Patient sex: M
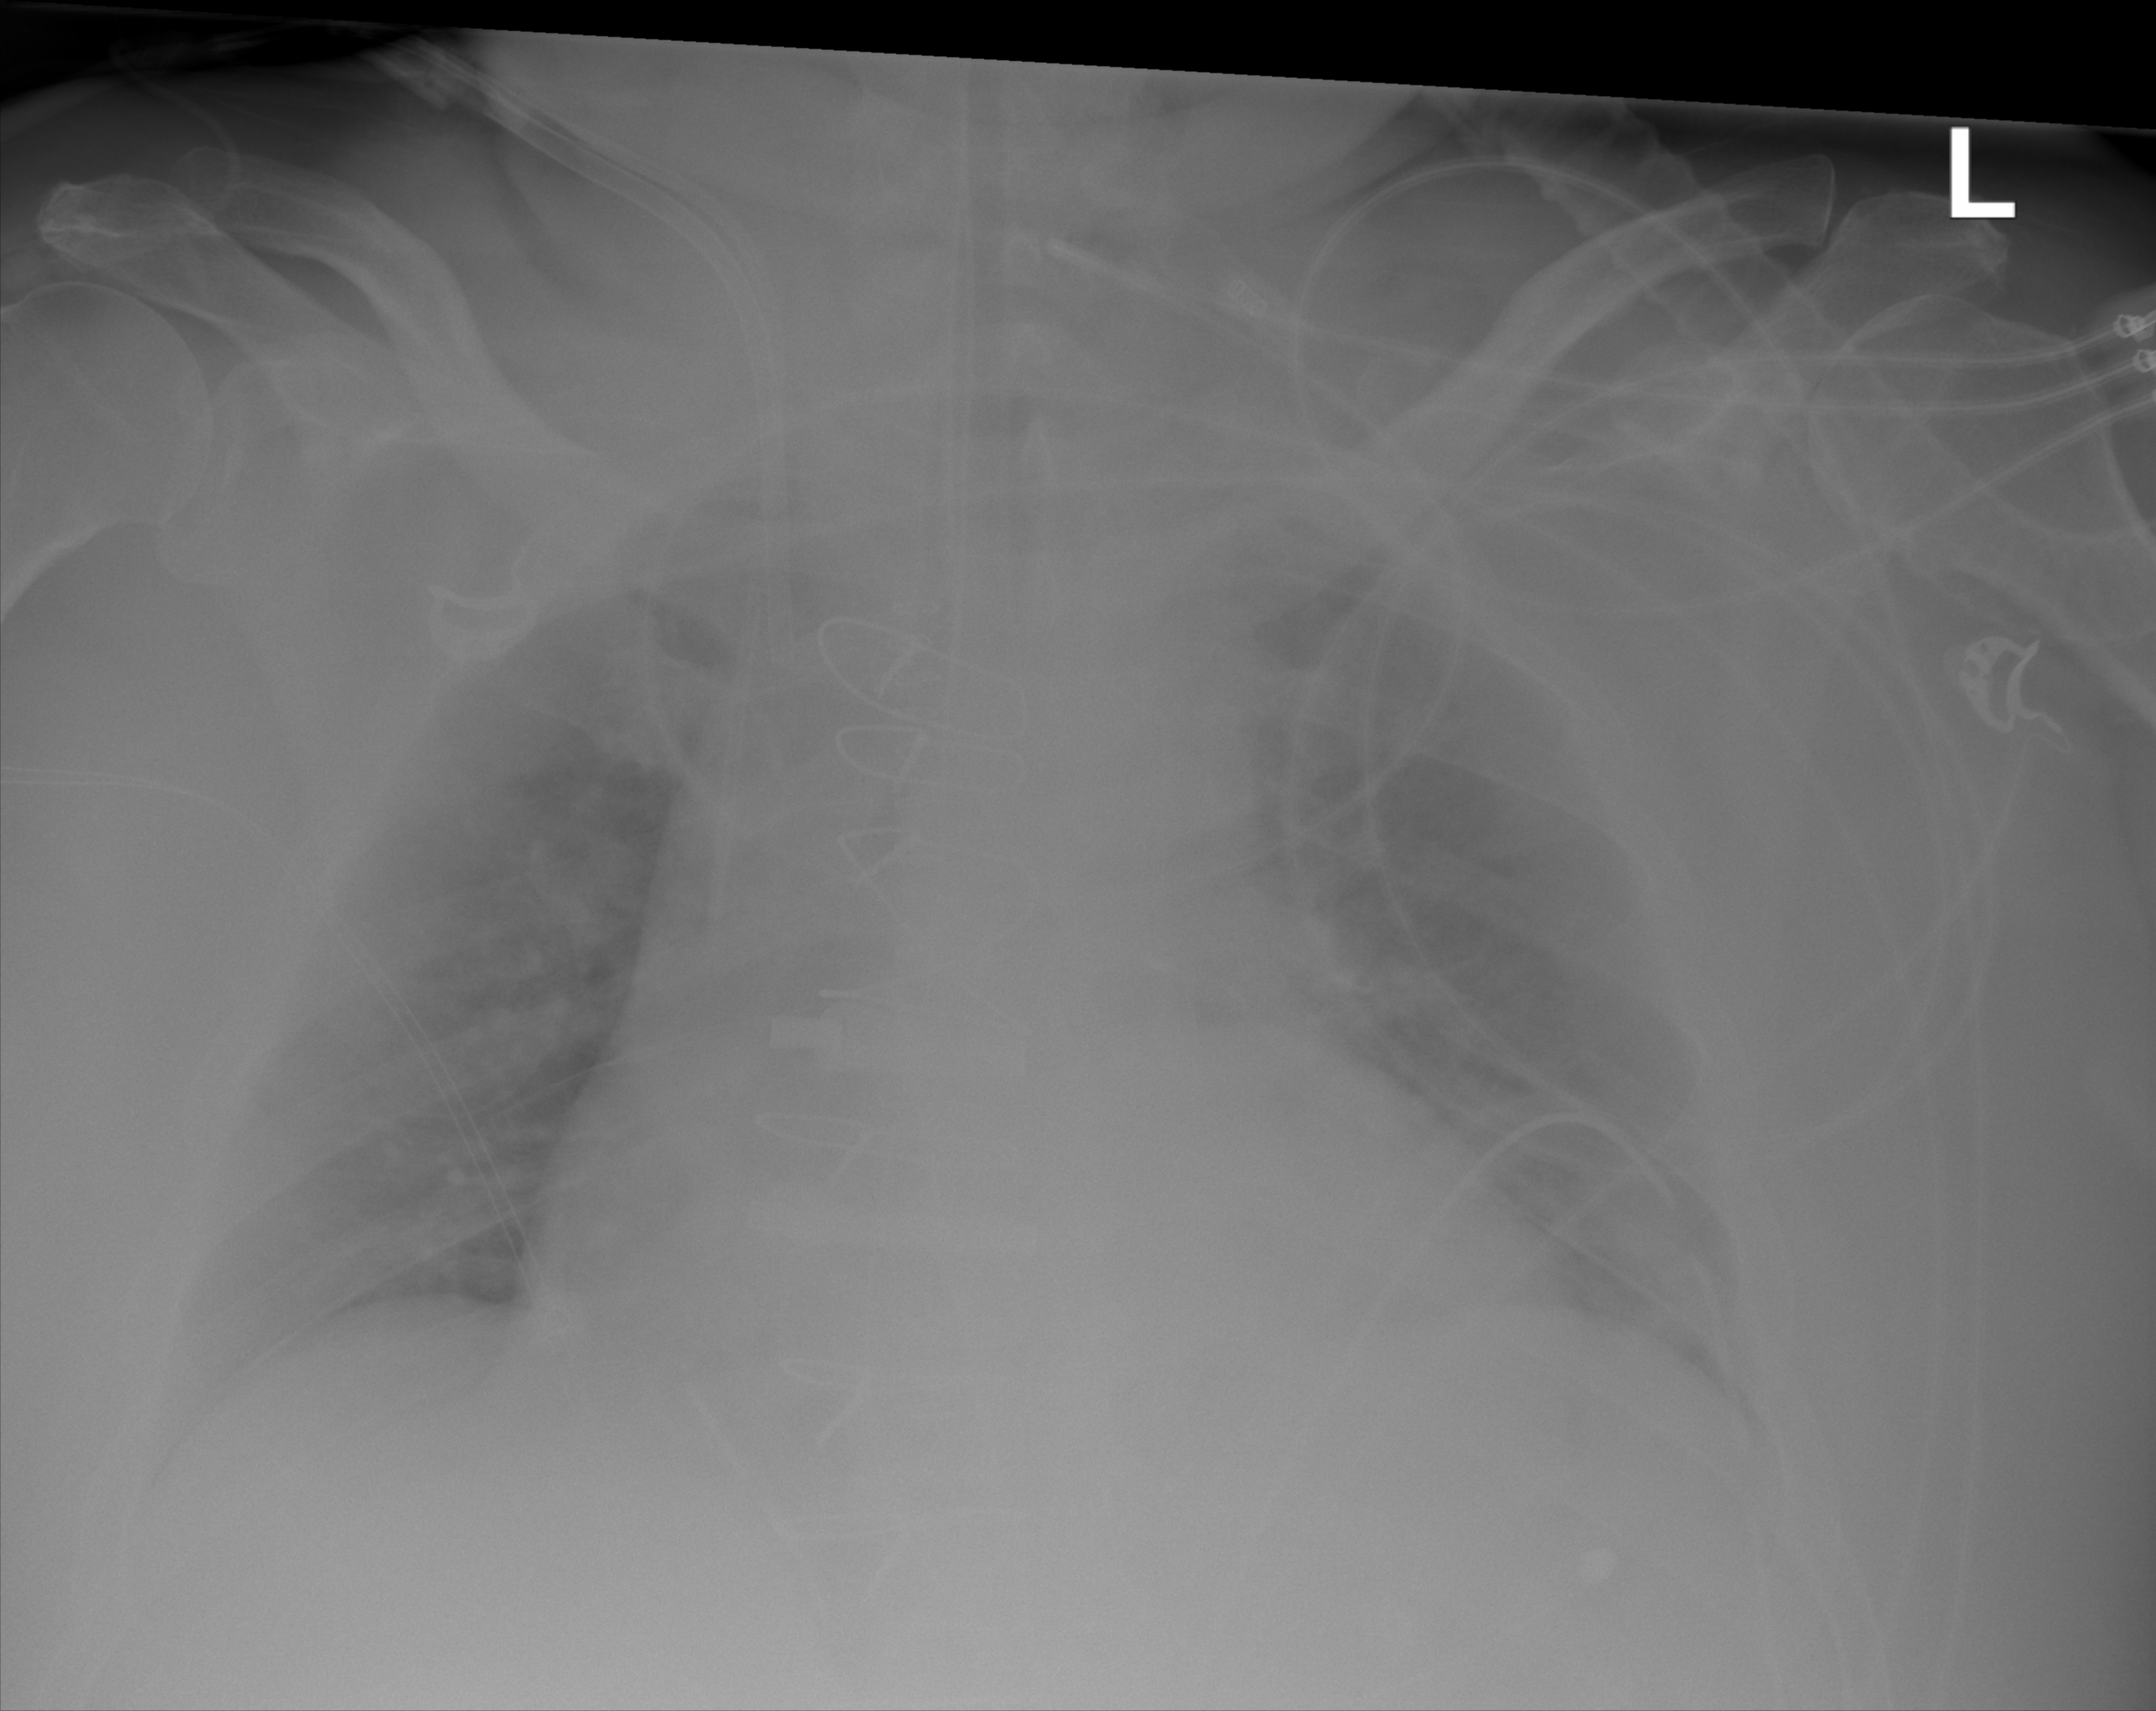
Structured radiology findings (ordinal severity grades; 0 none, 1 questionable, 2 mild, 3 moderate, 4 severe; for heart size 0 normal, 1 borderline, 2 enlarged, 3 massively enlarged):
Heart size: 2
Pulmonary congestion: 2
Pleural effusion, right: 0
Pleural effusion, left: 0
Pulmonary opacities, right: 0
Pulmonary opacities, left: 0
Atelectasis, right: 2
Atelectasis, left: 2